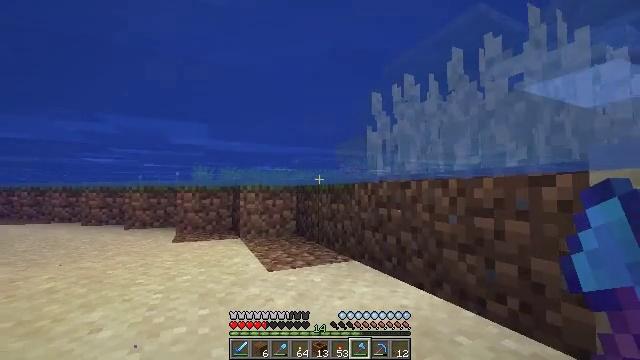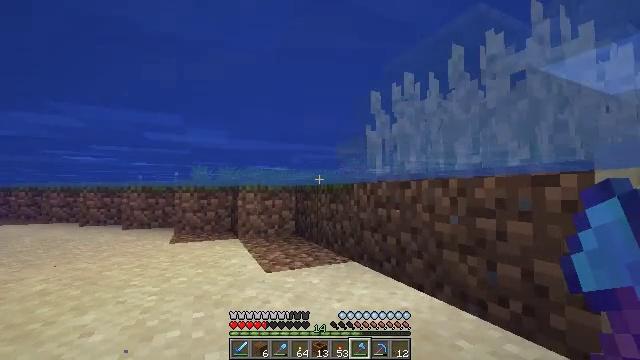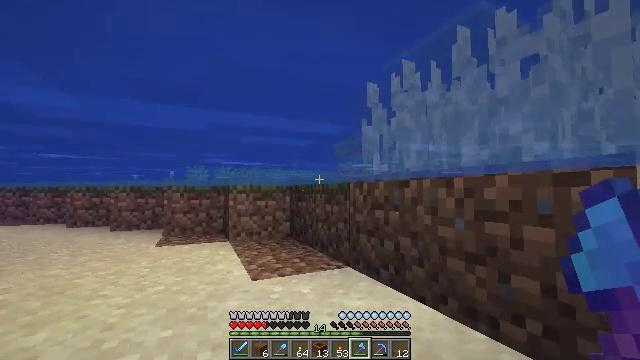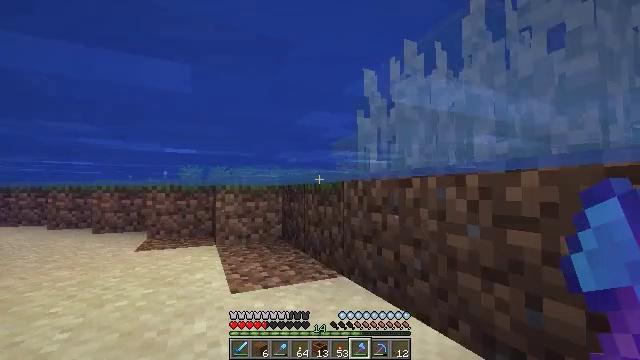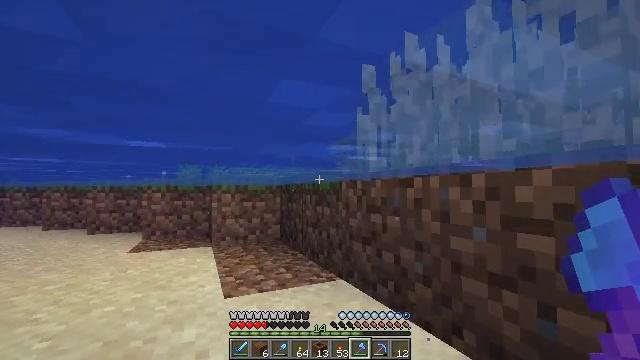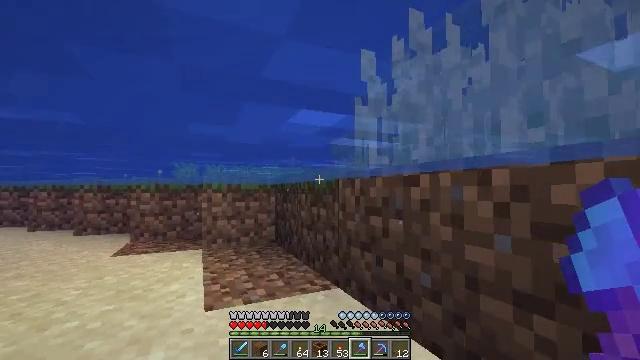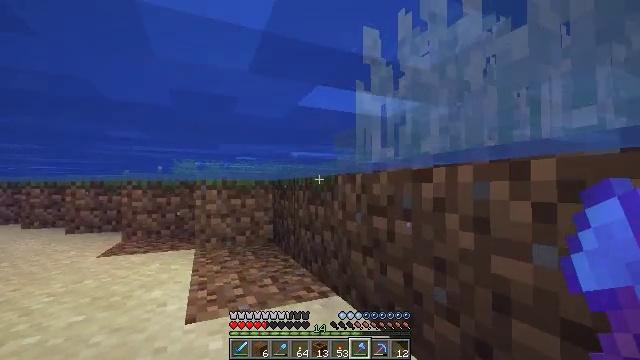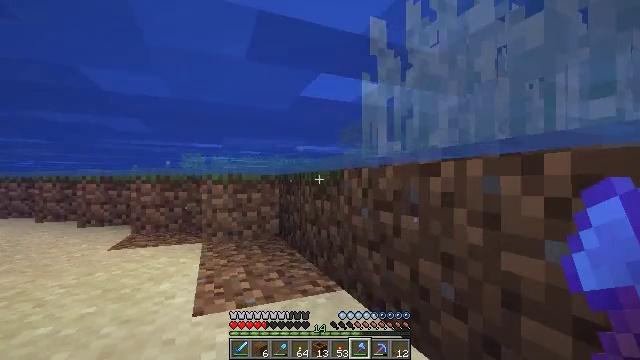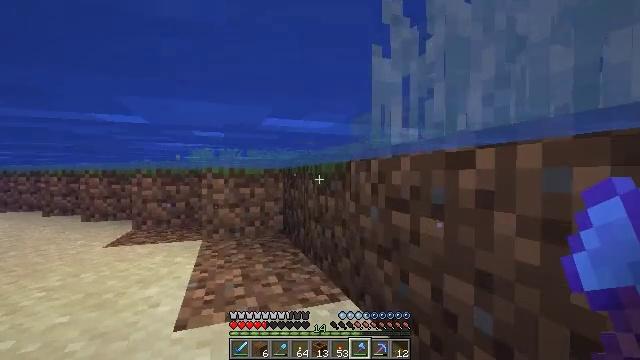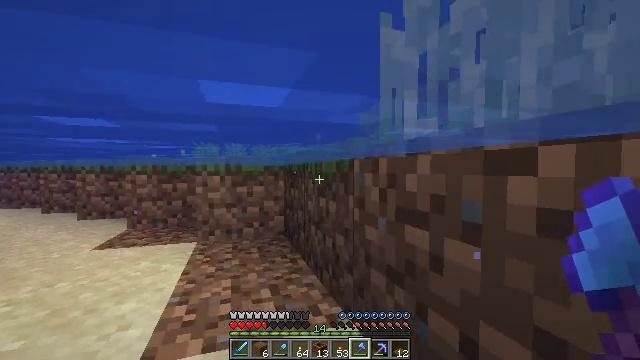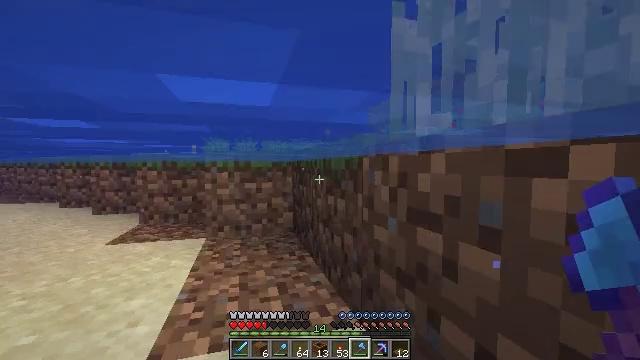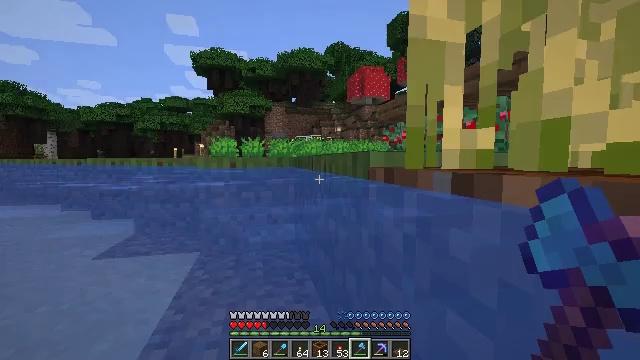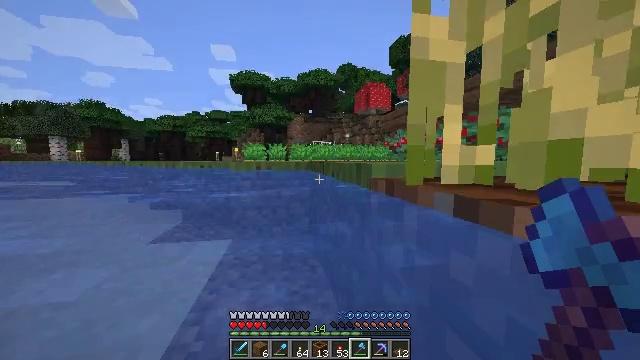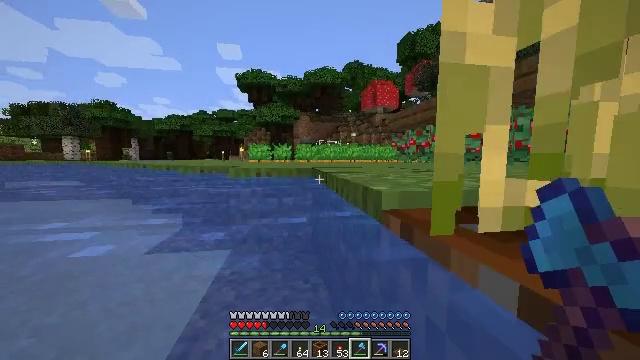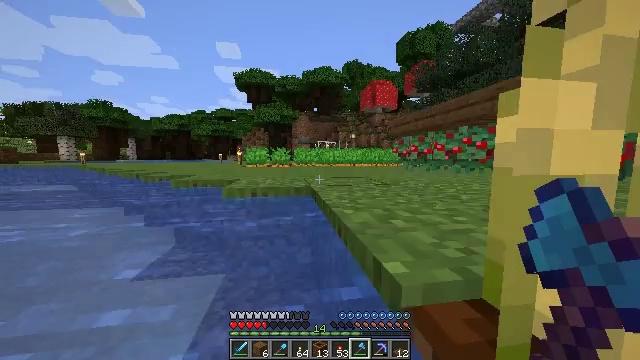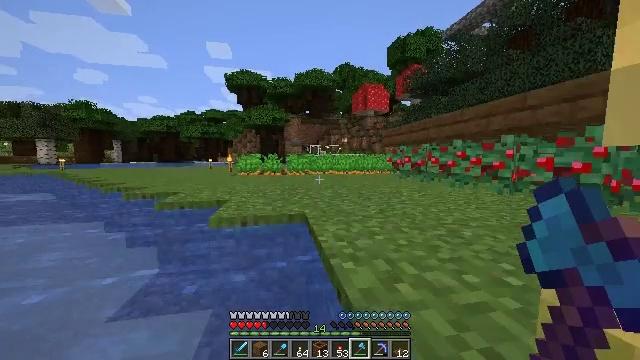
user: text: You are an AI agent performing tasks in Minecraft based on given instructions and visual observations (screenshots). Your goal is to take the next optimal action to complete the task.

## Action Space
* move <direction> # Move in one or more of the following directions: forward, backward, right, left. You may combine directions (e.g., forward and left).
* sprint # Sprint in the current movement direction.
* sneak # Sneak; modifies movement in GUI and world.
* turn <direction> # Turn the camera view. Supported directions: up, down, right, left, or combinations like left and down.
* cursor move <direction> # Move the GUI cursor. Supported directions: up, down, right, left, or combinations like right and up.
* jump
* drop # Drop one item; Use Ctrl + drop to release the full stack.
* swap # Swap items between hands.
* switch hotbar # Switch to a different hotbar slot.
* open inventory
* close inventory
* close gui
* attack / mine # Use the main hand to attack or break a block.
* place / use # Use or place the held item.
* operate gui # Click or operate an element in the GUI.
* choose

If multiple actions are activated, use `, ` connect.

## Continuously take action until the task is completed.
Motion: motion action
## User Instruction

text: Gather wheat by left-clicking on it.
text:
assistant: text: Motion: move forward
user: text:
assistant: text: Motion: move forward, sprint
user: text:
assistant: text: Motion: move forward, sprint
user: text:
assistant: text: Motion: move forward, sprint
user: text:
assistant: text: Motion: move forward
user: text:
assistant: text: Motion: move forward
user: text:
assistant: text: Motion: move forward, turn left and down
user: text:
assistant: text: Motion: move forward, turn left and down
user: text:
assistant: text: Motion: move forward, turn left and down, jump
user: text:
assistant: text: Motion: move forward, turn left and down, jump
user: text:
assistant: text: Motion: move forward, turn left, jump
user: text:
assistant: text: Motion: move forward, turn left, jump
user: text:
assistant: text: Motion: move forward, turn left, jump
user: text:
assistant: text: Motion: move forward, jump
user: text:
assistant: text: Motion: move forward, turn right, jump
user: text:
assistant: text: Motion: move forward, jump
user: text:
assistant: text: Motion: move forward, jump
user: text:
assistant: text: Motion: move forward, sprint, jump
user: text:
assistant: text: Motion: move forward, sprint, jump
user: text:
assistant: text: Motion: move forward, sprint, turn right, jump
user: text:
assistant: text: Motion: move forward, sprint, turn right, jump
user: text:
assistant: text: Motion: move forward, jump
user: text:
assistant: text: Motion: move forward, jump
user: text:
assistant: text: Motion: move forward, turn left and down, jump
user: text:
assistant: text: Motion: move forward, turn left and down, jump
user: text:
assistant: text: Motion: move forward, turn down, jump
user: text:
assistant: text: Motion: move forward, sprint, jump
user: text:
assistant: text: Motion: move forward, sprint, turn down, jump
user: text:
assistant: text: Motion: move forward, sprint, turn right and down, jump
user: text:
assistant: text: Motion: move forward, turn right and down, jump